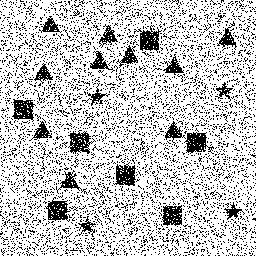
Squares: 7
Triangles: 10
Stars: 4
Total shapes: 21